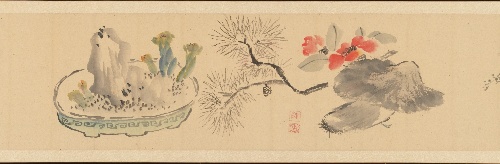
Title: 岡田半江筆  花卉図巻|Letter Enclosing Flowers
Artist: Okada Hankō
Artist bio: Japanese, 1782–1846
Date: 1831
Object type: Handscroll
Classification: Paintings
Medium: Handscroll; ink and color on paper
Culture: Japan
Period: Edo period (1615–1868)
Dimensions: 6 3/4 in. × 12 ft. 7 5/16 in. (17.2 × 384.3 cm)
Department: Asian Art
Credit line: The Harry G. C. Packard Collection of Asian Art, Gift of Harry G. C. Packard, and Purchase, Fletcher, Rogers, Harris Brisbane Dick, and Louis V. Bell Funds, Joseph Pulitzer Bequest, and The Annenberg Fund Inc. Gift, 1975
Accession year: 1975
Repository: Metropolitan Museum of Art, New York, NY
Tags: Flowers|Plants